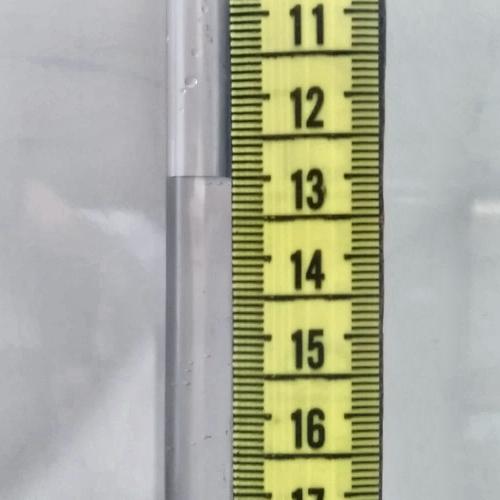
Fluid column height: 13.0 cm